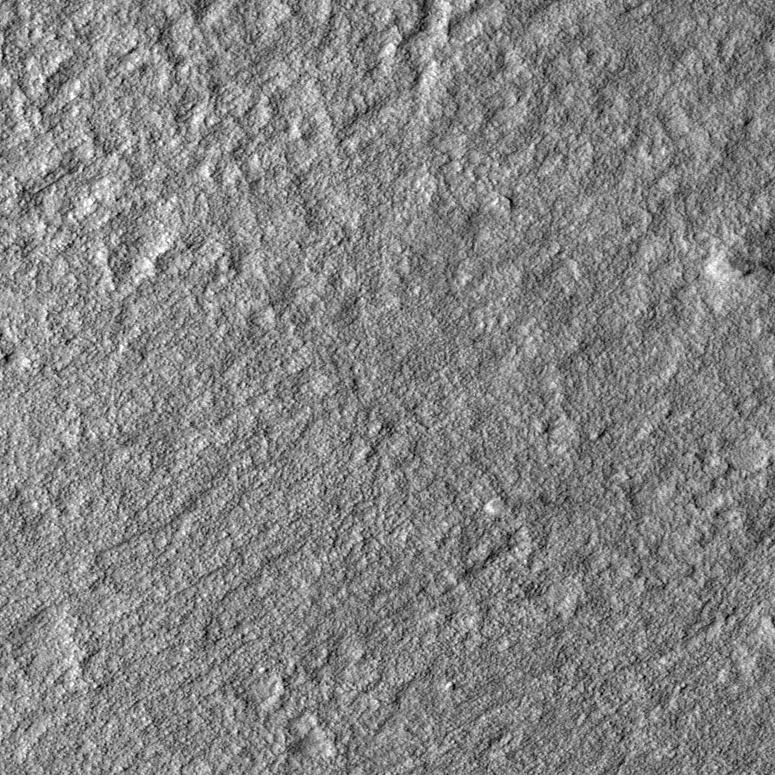
Label: dustdevil